Question: I want to know if it is possible to modify the colors of a document programatically using C#.

After generating a document using the C# language, how can I modify the document theme color? I have tried to do it using a macro but that didn't worked.
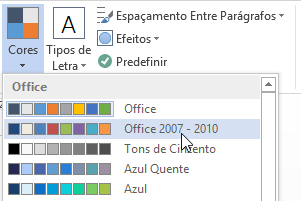
Answer: The solution for this problem was:
1. Save the desired theme in the thmx format;
2. Create the following macro: Sub MacroSetTheme() ActiveDocument.ApplyDocumentTheme _ "C:\Users\Admin\Theme.thmx"
ActiveDocument.Save
End Sub